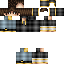
A male human skin with medium skin, wearing brown long hair dressed in a blue hoodie and black pants, featuring a closed mouth.